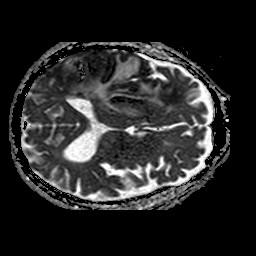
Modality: ADC
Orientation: axial
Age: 81
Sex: male
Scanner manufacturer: philips
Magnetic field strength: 1.5 T
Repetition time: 3.684 s
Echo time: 0.09411 s